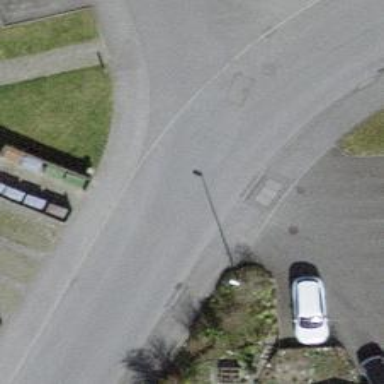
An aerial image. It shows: Kerb serving as barrier.